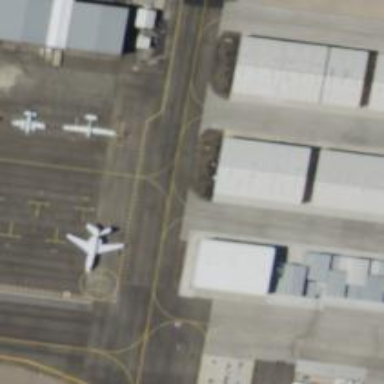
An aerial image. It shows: Marking at the airport.